Question: I have been trying to retrieve data one by one from mysql table that I just created. Below Image has shown the table that includes the sample coupon codes and a field called "test" to specify if the code has been generated by users.
My goal is to retrieve coupon codes below "adidas" serially (arda10, arda11, arda12,...) and update the status of the coupon in test column after the coupon code is shown.
If the status in test column is 1, the code should not be shown to the users. Only codes with status 0 should be printed.
'''
$kupon = $wpdb->get_results( 'SELECT * FROM 'wp_kuponlar'', ARRAY_A);
echo $kupon[adidas];
'''
Help please!

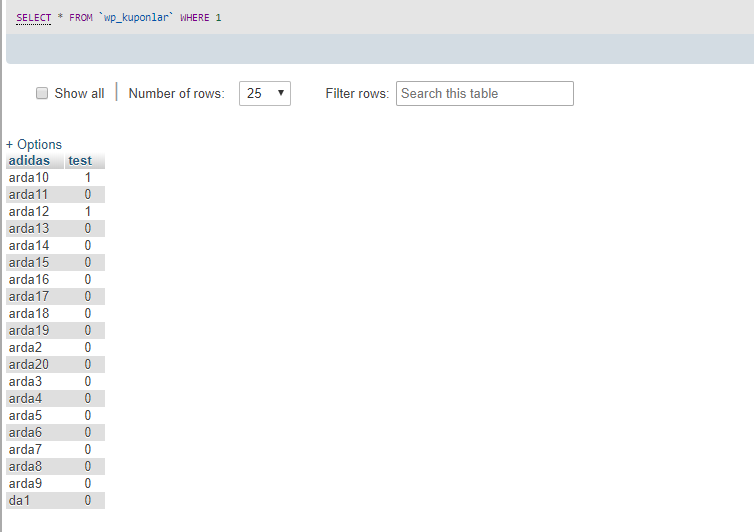
Answer: Am not sure what your question and what the error might be, but this is a better formating and way to go please ensure you adidas is qouted like the example I have below.
'''
$kupon = $wpdb->get_results( 'SELECT * FROM wp_kuponlar', ARRAY_A);
foreach($kupon as $coupon){
echo $coupon['adidas'];
}
'''
if the table is attached to wordpress db and not a totally different db, the better way to go is doing the following
'''
$kupon = $wpdb->get_results( "SELECT * FROM {$wpdb->prefix}_kuponlar", ARRAY_A);
'''
'''
$kupon = $wpdb->get_results( "SELECT * FROM {$wpdb->prefix}_kuponlar where status = 0 Orderby id ASC", ARRAY_A);
foreach($kupon as $coupon){
echo $coupon['adidas'];
}
'''